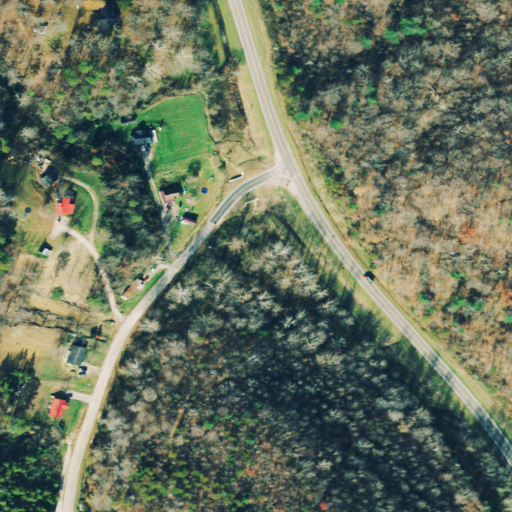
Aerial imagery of valley in Ohio named Slope Hollow containing deciduous forest, low intensity development, pasture, mixed forest, medium intensity development, and open development